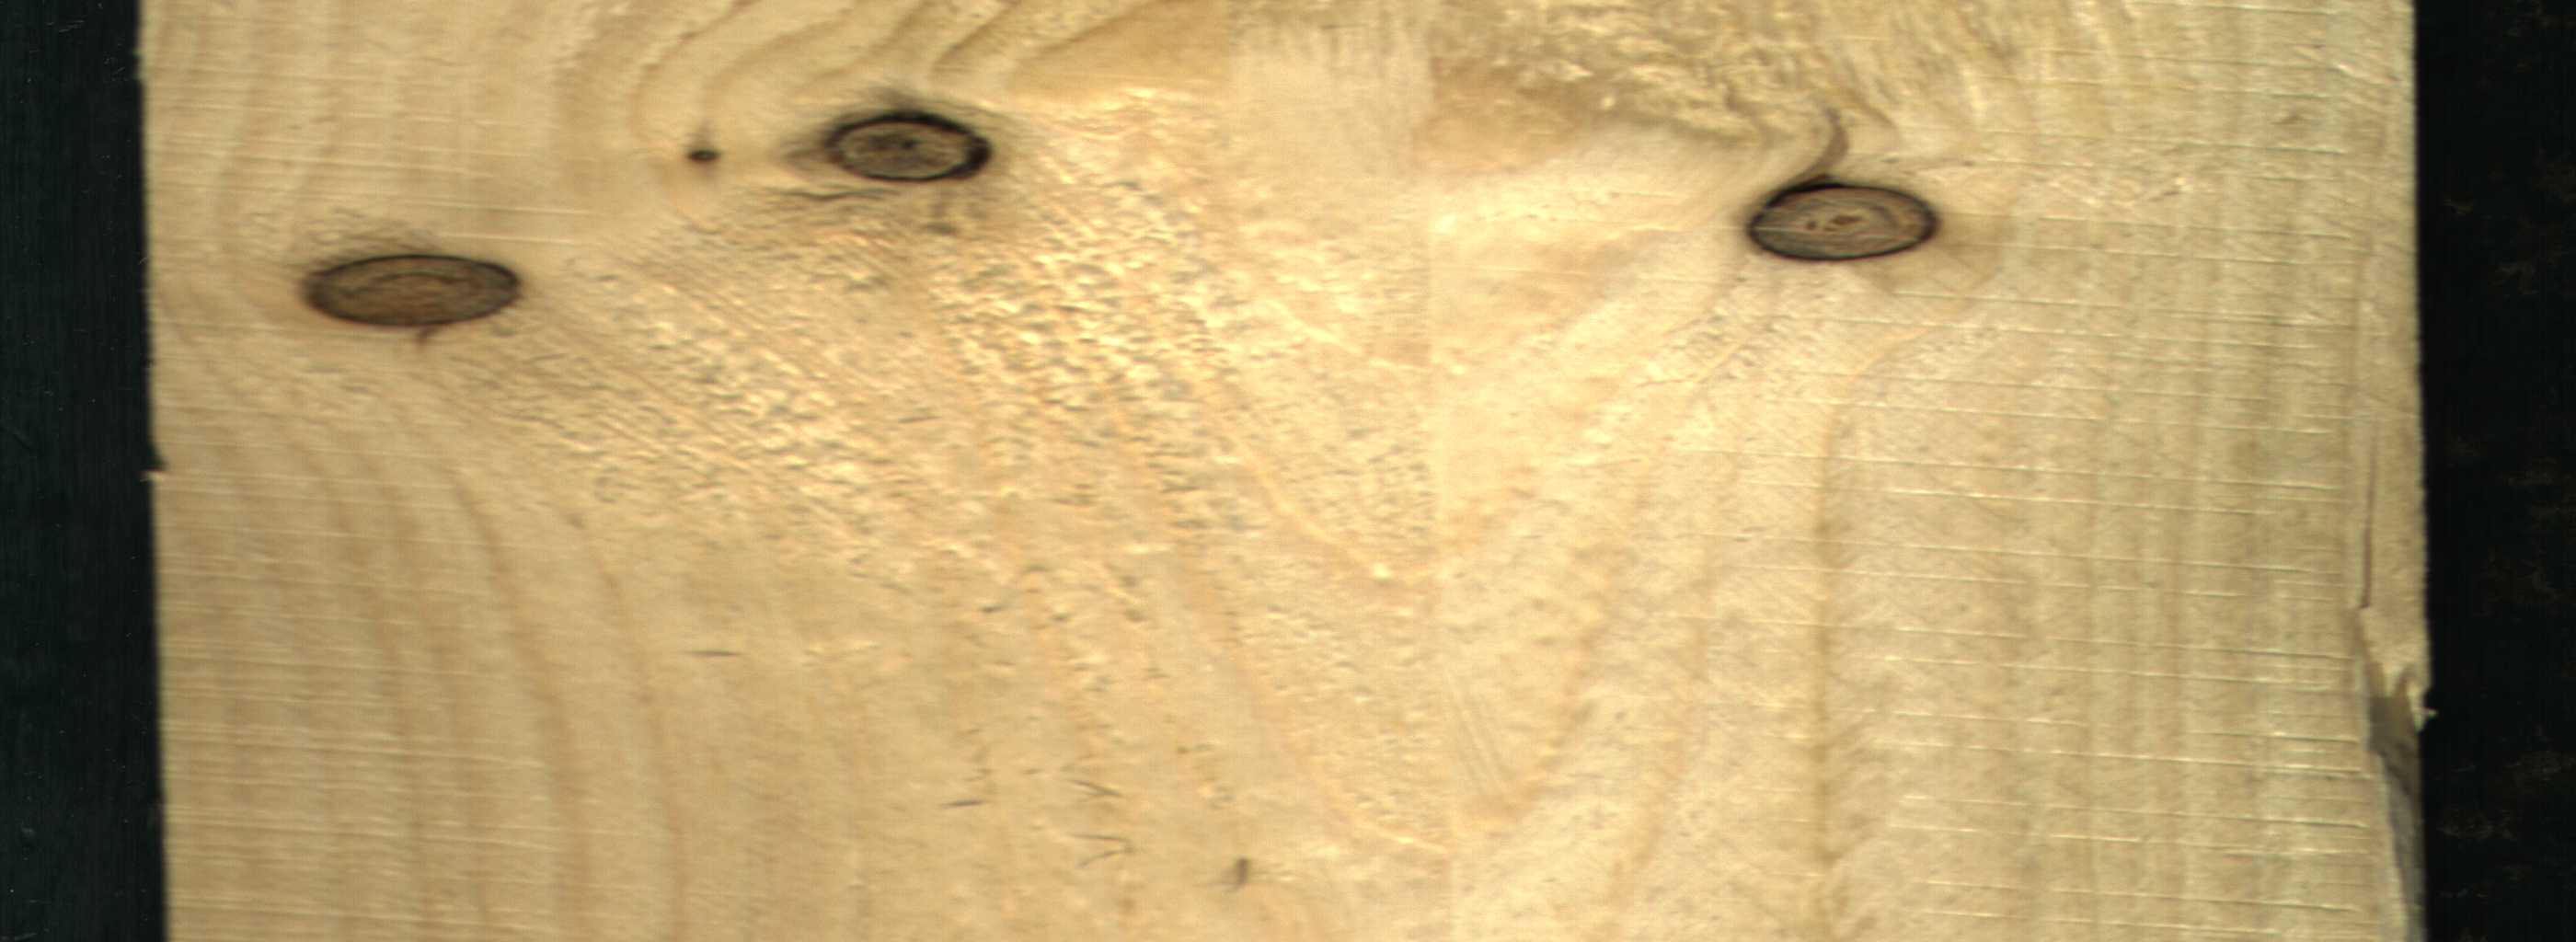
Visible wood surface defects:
Dead_Knot
Dead_Knot
Dead_Knot
Dead_Knot